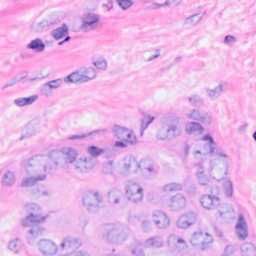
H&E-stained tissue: Breast